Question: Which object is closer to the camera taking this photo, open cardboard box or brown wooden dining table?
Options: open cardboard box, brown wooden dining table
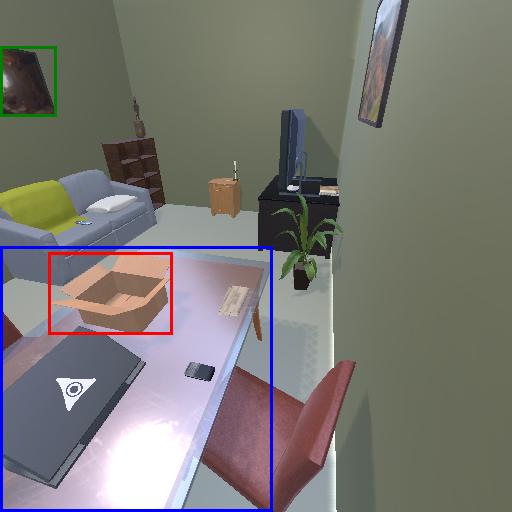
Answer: open cardboard box